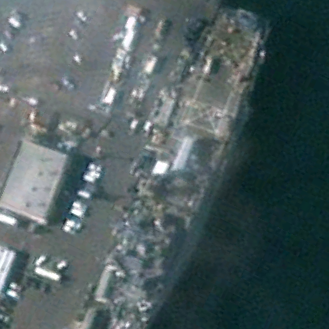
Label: combat